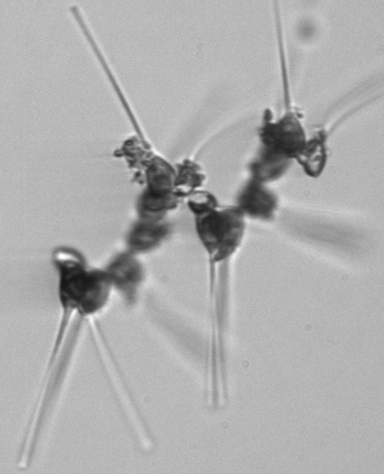
Label: Asterionellopsis_glacialis